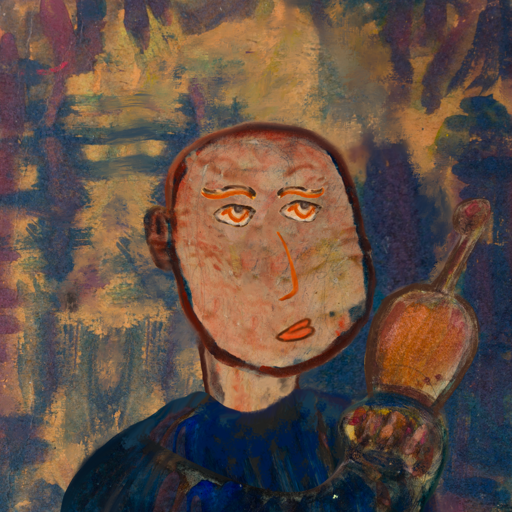
Background: InTheSun, Head And Neck Side: Orphan, Face Side: Experience, Bust: Pipe, Hair Side: Blank, Head Accessory: Blank, Second Necklace: Blank, Necklace: Blank, Baby: Blank